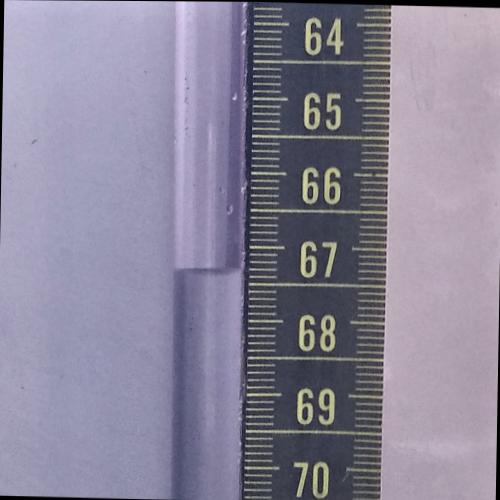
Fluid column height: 67.3 cm